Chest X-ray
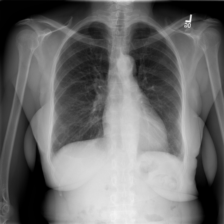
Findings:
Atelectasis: negative
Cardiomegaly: negative
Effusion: negative
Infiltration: negative
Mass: negative
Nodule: negative
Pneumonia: negative
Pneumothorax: negative
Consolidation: negative
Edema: negative
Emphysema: negative
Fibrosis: negative
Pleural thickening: negative
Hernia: negative